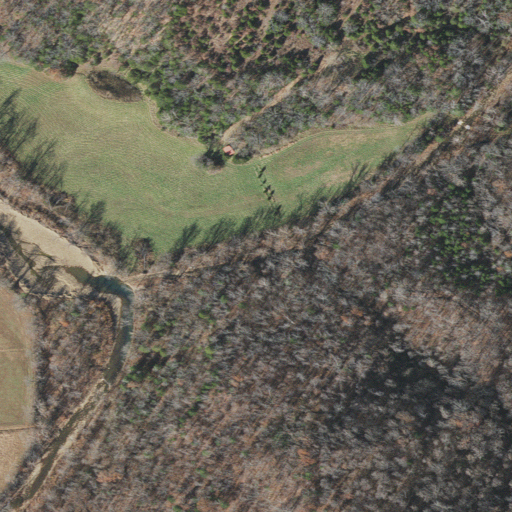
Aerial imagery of valley in Arkansas named Whispering Hollow containing deciduous forest, pasture, and open development